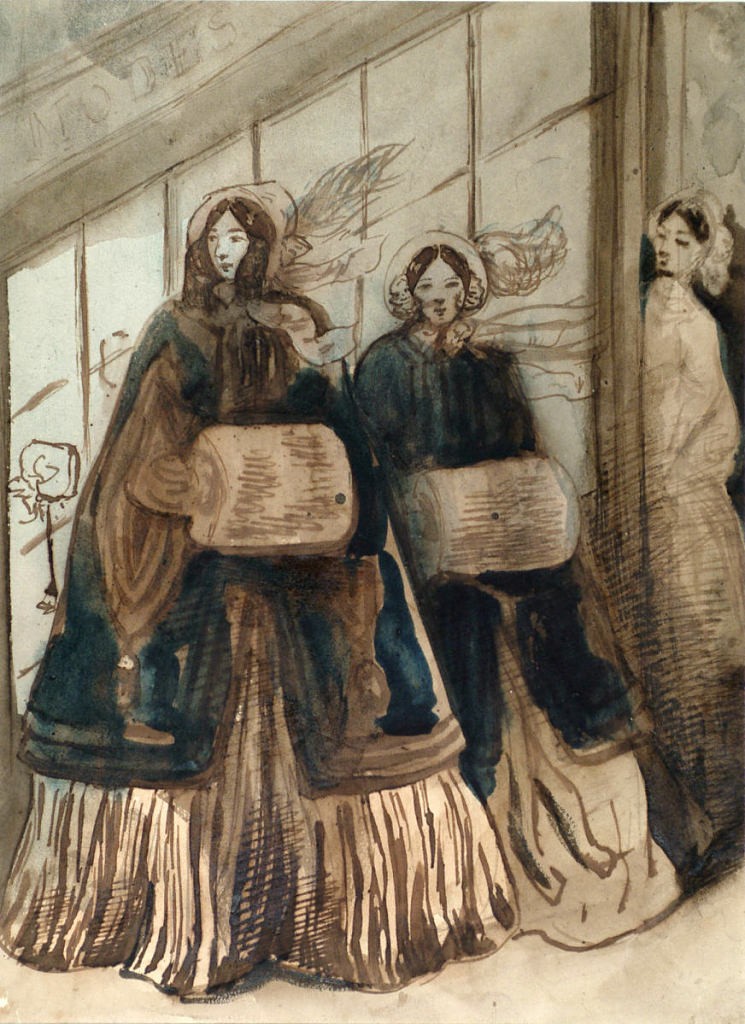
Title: The New Fashions
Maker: Constantin Guys, French, 1802 – 1892
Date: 1858–60
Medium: Pen and brown ink, brush and tan, blue and gray-blue washes over graphite on thin off-white wove paper
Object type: Drawing
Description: Vertical rectangle. Two fashionably dressed women walking past a hat shop.  A bonnet on a hat stand in the show window at left.  Both women wearing gray hooped skirts, poke bonnets, three-quarter black velvet capes and carrying light gray muffs.